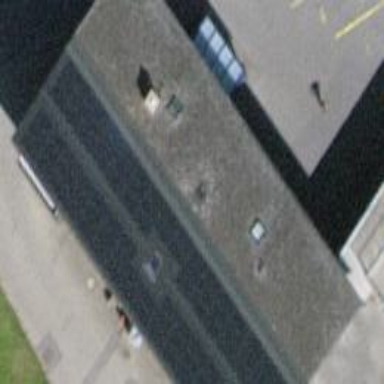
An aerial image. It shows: Commercial building housing car repair shop.